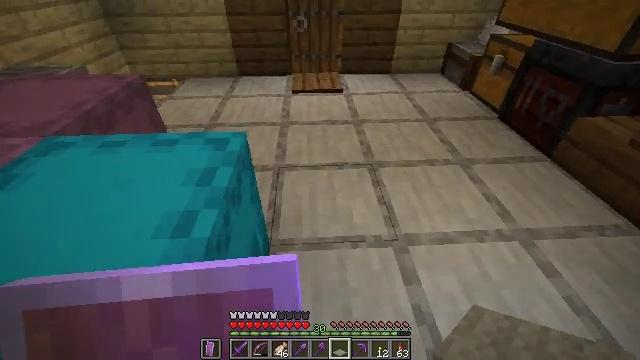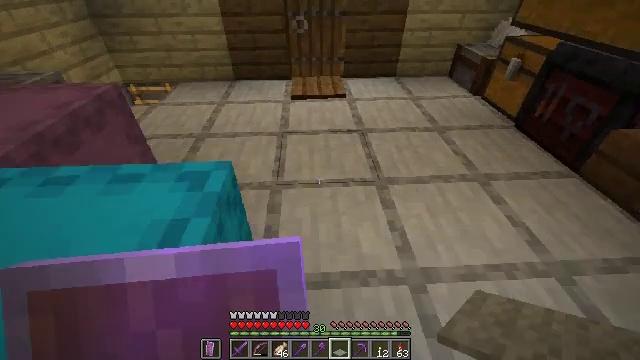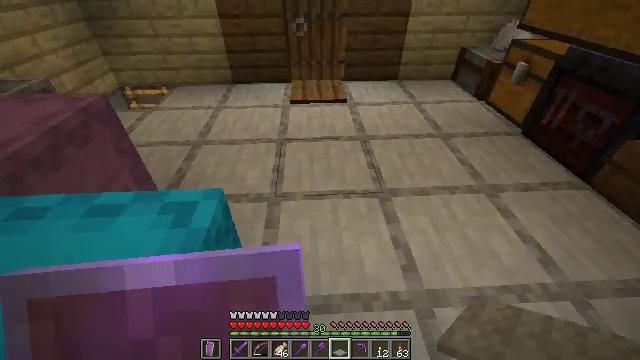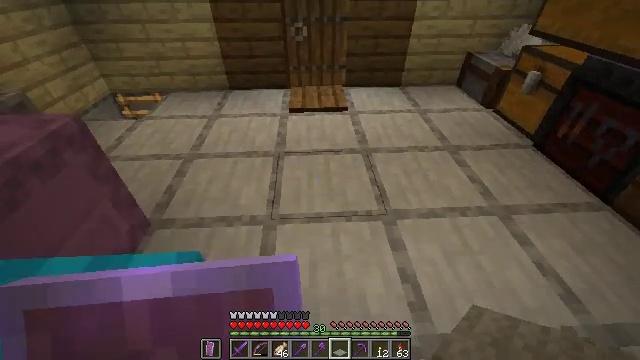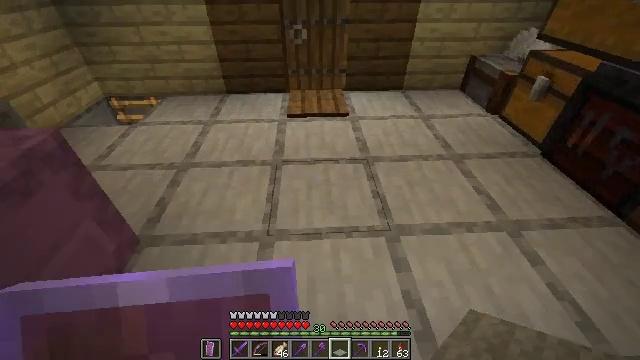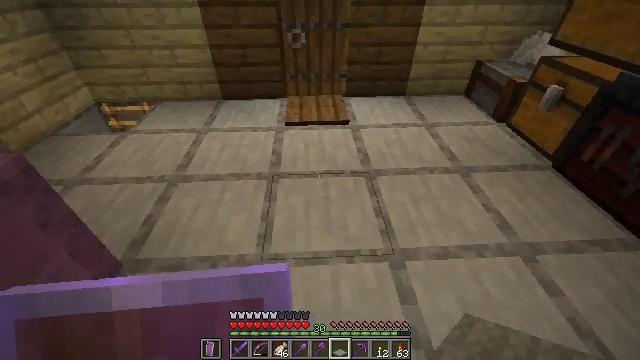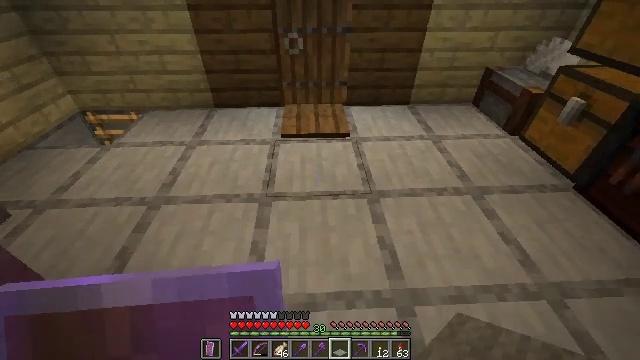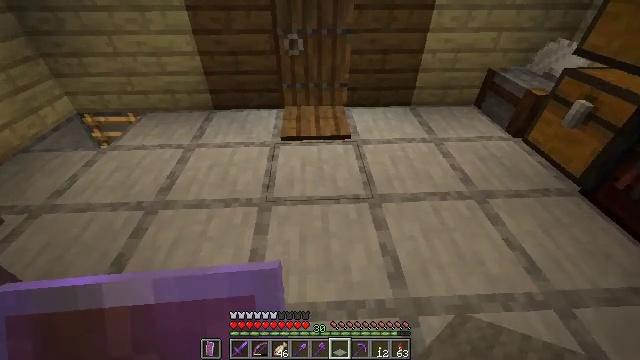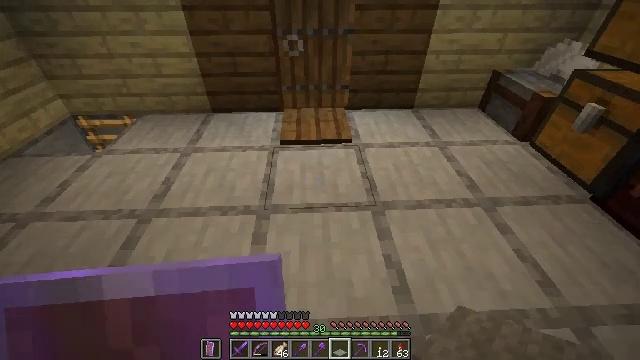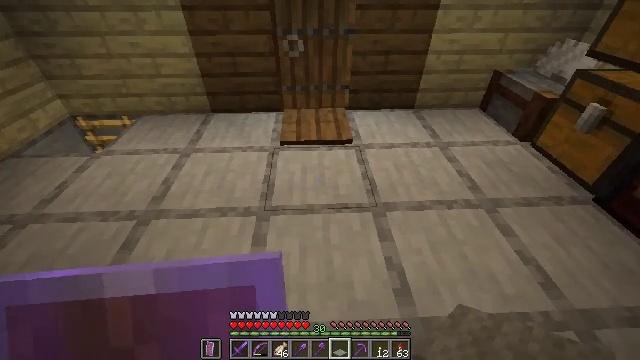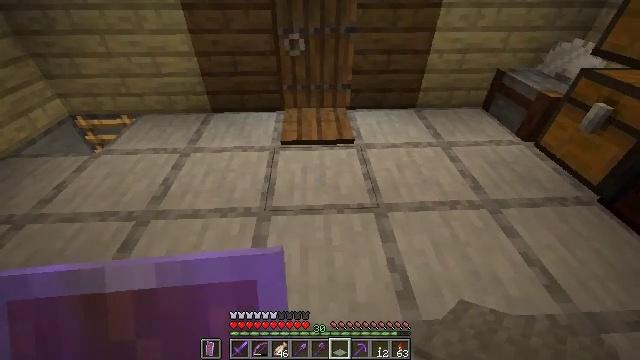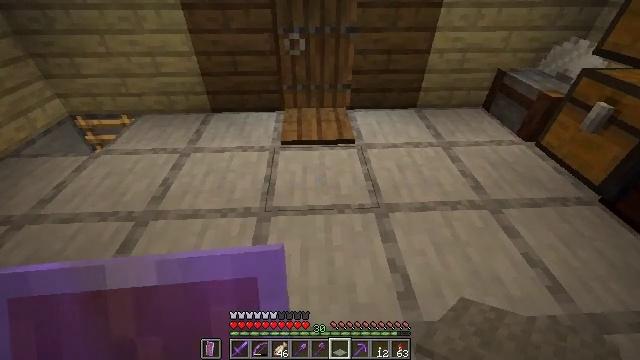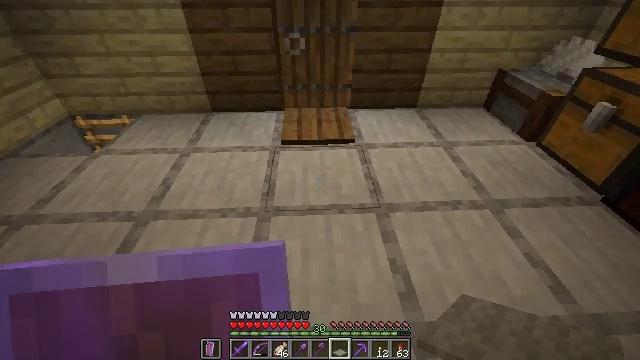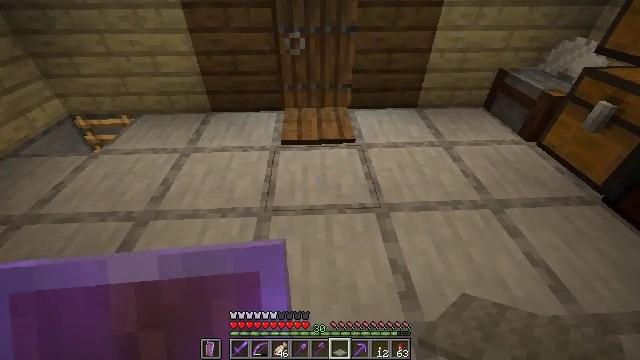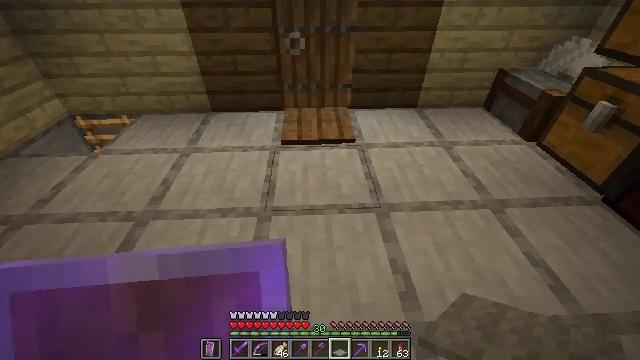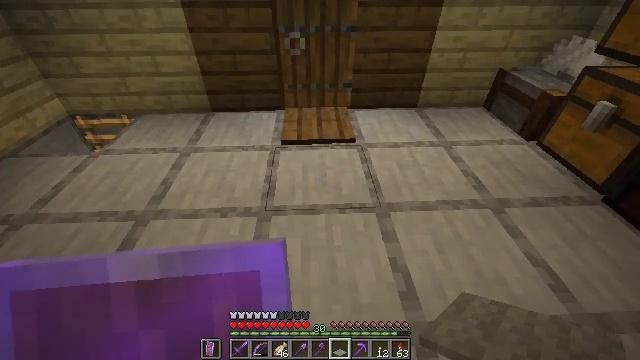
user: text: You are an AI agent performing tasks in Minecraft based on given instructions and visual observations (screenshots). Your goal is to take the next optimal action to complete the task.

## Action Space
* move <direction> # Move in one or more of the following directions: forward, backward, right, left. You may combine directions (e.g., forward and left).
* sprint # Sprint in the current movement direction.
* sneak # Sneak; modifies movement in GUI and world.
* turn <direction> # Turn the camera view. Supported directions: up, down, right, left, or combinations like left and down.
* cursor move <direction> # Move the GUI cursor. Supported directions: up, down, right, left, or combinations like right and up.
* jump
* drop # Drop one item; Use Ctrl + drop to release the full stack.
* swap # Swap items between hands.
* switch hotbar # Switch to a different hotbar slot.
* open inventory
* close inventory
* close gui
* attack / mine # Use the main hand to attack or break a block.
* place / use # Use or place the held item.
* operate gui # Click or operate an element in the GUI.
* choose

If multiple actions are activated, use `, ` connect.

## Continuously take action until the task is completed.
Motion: motion action
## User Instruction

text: Gather some quartz slabs.
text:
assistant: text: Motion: move forward
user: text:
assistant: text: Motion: move forward
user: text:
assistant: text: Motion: move forward
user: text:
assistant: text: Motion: move forward
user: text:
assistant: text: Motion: move forward
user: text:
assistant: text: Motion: move forward
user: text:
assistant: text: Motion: no_op
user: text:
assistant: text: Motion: no_op
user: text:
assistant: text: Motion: no_op
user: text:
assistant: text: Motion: no_op
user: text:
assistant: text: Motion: no_op
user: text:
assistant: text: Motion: no_op
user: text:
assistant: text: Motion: no_op
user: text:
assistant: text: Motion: no_op
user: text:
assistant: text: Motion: no_op
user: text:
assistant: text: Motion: no_op
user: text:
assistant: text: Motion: no_op
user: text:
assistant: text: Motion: no_op
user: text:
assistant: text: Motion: no_op
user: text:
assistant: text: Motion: no_op
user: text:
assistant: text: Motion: no_op
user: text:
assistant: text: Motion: no_op
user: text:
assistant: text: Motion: no_op
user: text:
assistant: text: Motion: no_op
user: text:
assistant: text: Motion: no_op
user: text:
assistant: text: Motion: no_op
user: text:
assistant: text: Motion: no_op
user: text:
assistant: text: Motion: no_op
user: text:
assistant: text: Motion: no_op
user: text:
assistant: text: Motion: no_op